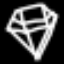
Label: diamond